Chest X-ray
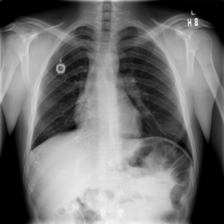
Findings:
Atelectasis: negative
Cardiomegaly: negative
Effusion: negative
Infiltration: negative
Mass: negative
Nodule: negative
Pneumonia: negative
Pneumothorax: negative
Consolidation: negative
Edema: negative
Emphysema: negative
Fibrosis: negative
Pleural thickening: negative
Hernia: negative